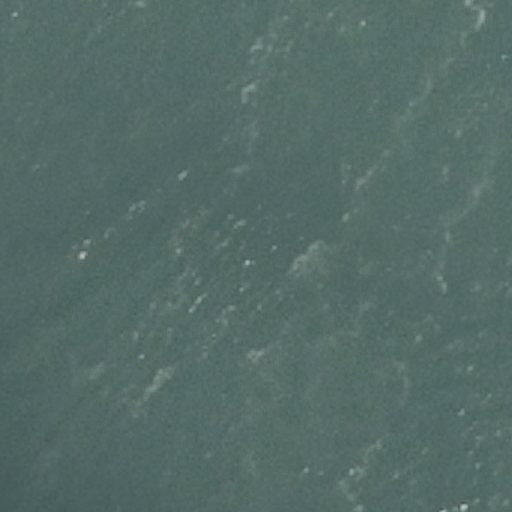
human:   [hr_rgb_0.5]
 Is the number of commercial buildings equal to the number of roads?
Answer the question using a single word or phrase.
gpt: no

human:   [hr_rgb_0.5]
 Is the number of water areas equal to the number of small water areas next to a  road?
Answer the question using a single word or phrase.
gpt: no

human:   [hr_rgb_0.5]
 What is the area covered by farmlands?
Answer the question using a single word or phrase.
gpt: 0m2

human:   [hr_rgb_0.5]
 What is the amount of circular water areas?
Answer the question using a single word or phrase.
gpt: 0

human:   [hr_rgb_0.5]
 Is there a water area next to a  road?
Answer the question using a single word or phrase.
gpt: yes

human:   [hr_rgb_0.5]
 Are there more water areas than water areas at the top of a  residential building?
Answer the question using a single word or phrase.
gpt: yes

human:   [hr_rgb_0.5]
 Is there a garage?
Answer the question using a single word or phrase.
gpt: no

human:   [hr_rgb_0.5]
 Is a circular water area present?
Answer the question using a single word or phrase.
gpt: no

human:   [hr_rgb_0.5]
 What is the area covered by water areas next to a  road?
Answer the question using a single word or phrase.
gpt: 10618m2

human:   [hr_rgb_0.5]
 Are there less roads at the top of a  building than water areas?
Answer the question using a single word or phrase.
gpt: yes

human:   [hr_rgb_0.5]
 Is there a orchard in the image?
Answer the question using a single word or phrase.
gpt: no

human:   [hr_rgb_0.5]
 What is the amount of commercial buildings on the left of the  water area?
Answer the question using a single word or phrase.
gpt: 0

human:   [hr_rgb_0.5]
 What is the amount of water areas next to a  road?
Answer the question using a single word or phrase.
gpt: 1

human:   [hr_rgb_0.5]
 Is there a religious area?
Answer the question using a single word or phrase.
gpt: no

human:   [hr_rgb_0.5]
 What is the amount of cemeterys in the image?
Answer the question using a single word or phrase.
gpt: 0

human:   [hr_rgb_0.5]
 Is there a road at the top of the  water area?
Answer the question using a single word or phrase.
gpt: no

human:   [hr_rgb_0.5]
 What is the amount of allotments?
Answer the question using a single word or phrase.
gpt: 0

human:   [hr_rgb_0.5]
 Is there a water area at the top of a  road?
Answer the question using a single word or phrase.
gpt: no

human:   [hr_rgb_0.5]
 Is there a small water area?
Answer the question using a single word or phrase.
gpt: no

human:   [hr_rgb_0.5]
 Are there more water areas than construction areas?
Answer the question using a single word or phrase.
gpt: yes

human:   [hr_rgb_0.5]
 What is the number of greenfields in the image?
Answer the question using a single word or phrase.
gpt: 0

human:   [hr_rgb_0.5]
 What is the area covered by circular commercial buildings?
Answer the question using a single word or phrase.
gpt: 0m2

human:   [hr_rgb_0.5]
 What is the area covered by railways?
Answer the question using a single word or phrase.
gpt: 0m2

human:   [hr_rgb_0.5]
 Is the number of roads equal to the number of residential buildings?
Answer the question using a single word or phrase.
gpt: no

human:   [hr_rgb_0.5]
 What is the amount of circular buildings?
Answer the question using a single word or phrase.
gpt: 0

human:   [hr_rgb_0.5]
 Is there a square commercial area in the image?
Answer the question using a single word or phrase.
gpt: no

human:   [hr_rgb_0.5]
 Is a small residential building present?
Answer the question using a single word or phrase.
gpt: no

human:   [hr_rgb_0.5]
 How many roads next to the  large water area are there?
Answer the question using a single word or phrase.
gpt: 2

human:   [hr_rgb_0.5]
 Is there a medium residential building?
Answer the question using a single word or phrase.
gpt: no

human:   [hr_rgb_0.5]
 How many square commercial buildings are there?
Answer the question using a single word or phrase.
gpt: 0

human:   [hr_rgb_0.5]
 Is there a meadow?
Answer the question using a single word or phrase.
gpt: no

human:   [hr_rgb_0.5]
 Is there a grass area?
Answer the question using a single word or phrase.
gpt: no

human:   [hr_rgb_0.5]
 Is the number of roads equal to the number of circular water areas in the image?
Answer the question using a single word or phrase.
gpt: no

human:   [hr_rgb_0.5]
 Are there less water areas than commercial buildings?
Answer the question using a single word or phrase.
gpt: no

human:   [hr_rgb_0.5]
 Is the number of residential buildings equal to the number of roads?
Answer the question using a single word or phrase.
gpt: no

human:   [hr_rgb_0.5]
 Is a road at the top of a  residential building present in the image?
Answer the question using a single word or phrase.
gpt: no